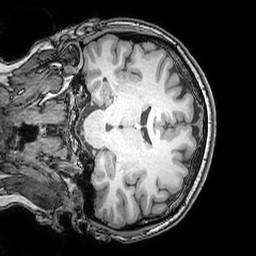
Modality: T1w
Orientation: coronal
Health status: ill
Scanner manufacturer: philips
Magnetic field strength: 3 T
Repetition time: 0.007 s
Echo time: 0.0035 s